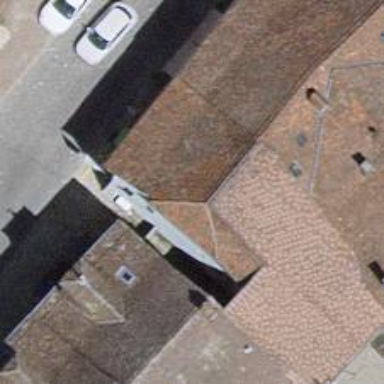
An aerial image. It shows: Restaurant.